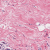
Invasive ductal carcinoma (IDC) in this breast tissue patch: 0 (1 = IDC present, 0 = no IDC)